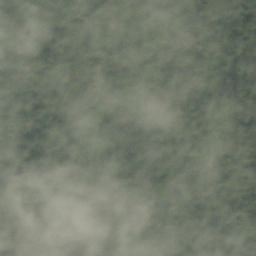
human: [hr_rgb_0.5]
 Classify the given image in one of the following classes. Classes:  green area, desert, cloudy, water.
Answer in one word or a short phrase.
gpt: cloudy